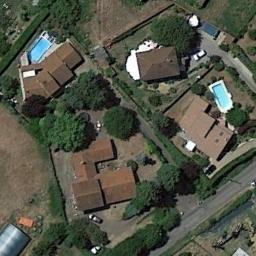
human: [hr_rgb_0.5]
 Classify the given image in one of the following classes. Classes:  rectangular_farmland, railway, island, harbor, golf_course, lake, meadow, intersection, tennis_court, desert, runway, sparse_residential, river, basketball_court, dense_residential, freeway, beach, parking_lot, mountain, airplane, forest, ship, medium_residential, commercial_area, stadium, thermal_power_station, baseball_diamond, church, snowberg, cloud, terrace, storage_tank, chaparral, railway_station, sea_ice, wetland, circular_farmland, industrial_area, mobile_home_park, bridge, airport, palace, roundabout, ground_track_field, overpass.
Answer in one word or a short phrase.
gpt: medium_residential